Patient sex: M
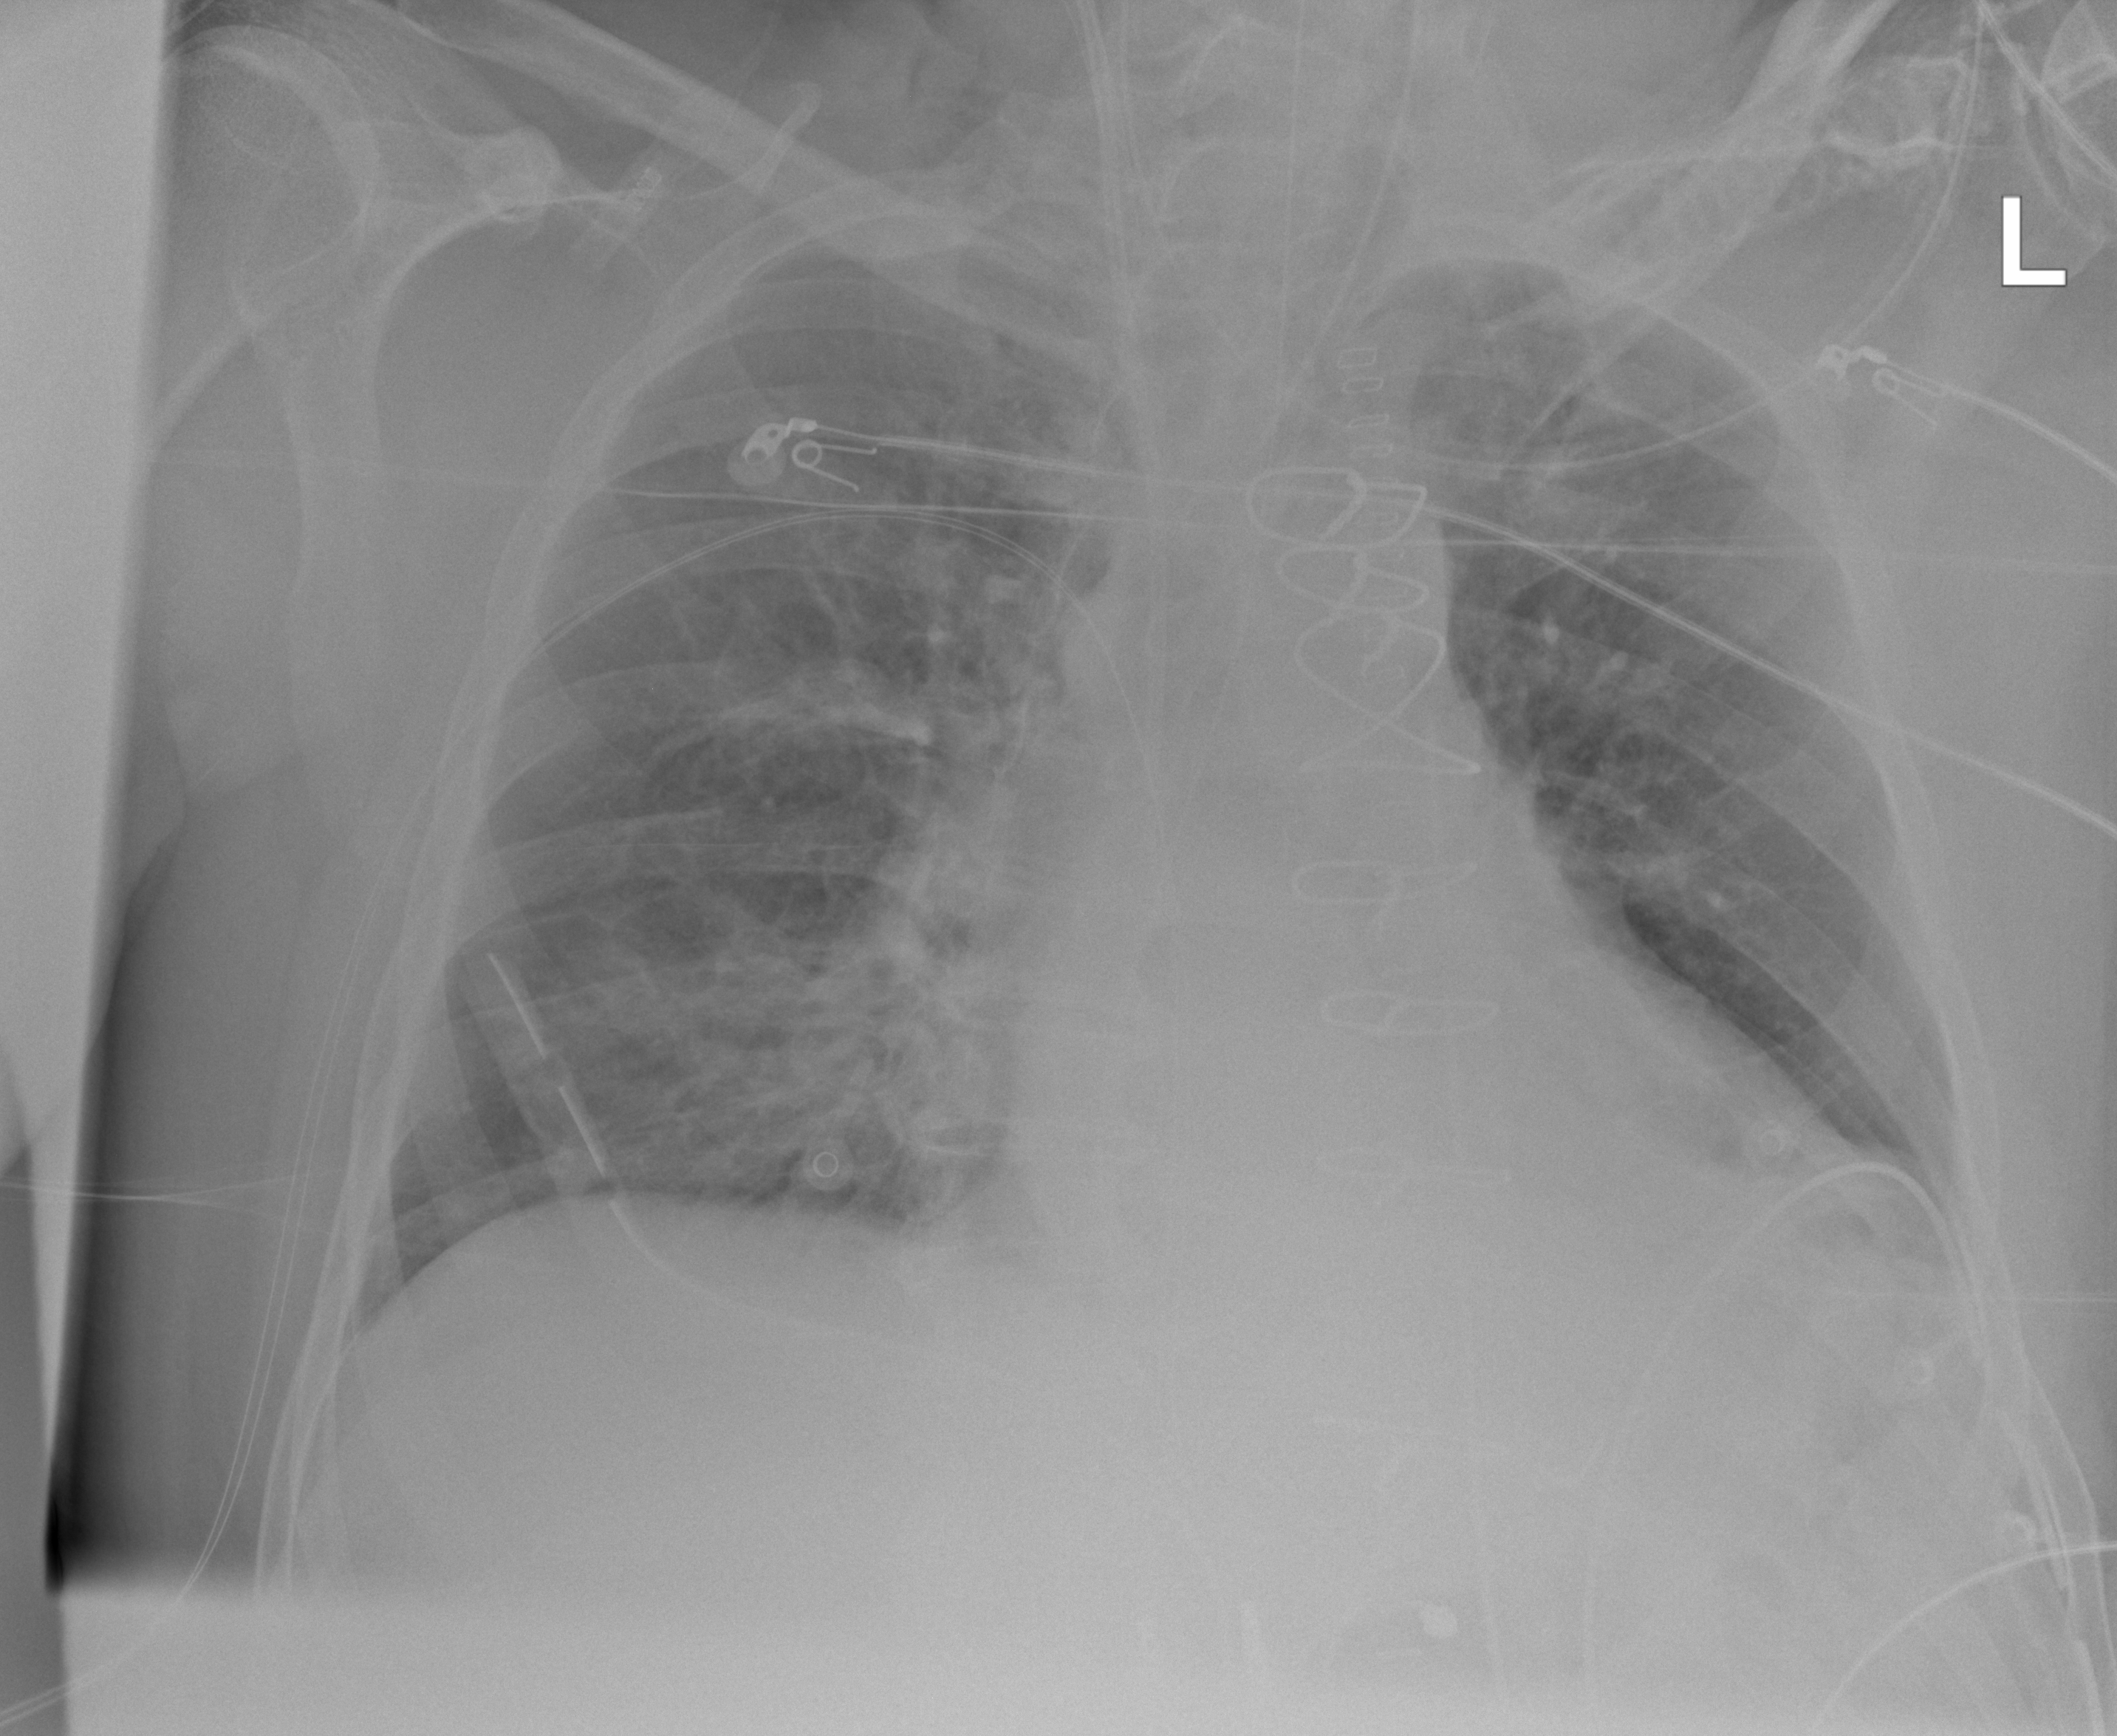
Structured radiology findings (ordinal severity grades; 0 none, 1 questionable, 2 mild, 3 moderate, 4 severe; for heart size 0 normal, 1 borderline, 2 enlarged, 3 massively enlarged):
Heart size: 2
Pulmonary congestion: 1
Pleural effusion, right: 0
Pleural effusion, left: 2
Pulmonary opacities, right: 2
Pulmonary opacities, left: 0
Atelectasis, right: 2
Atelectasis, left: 2